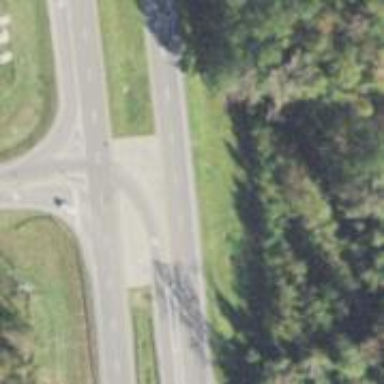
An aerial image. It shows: Trunk link road with asphalt surface.